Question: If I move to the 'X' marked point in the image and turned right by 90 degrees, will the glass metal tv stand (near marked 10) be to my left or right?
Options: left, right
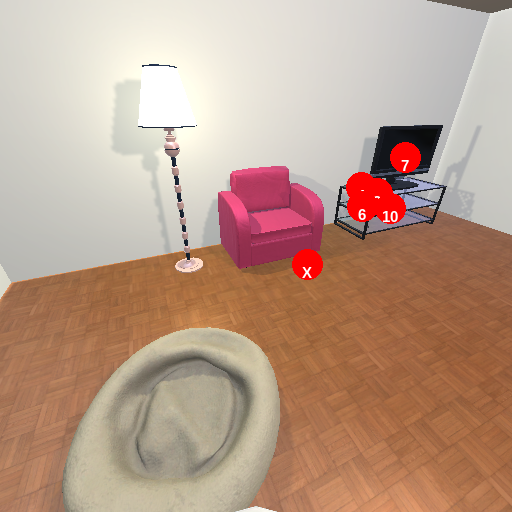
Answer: left